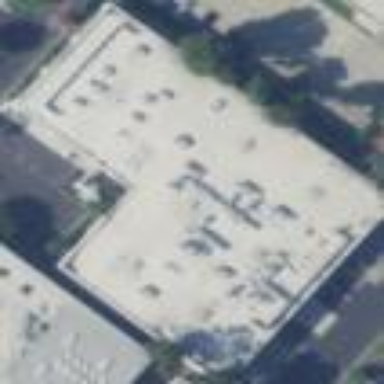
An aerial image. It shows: Commercial building.